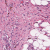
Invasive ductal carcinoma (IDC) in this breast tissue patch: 0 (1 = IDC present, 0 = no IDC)